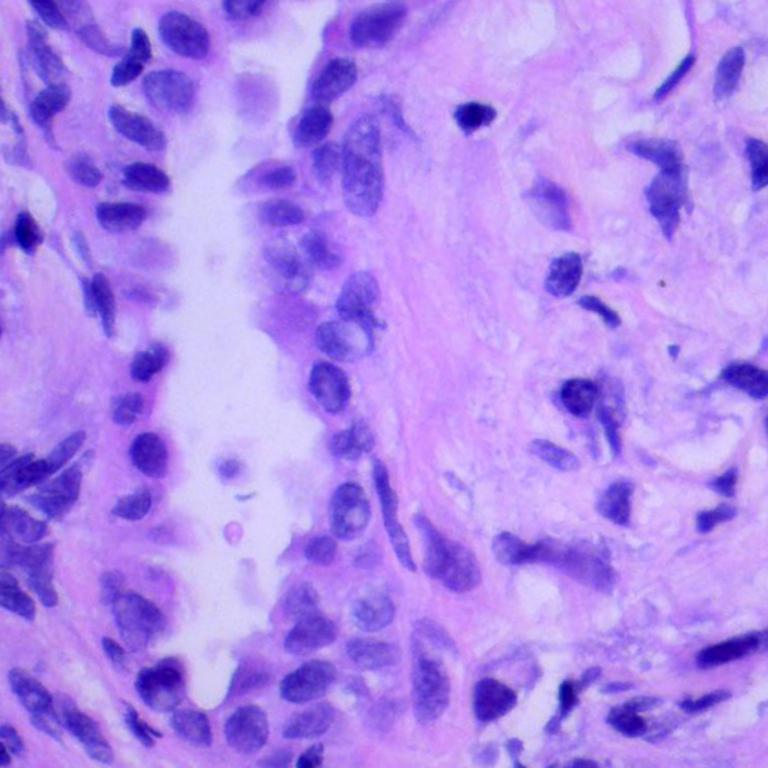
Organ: lung
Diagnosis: adenocarcinomas